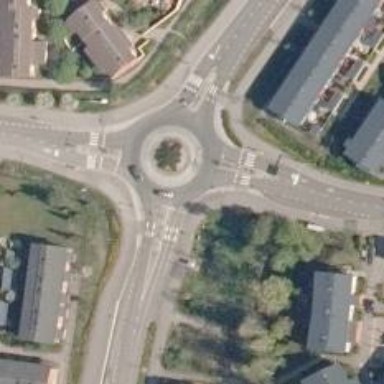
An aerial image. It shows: Asphalt tertiary road leading to roundabout junction.